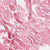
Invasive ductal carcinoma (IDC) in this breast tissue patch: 0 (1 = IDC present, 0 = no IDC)